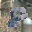
Label: 8